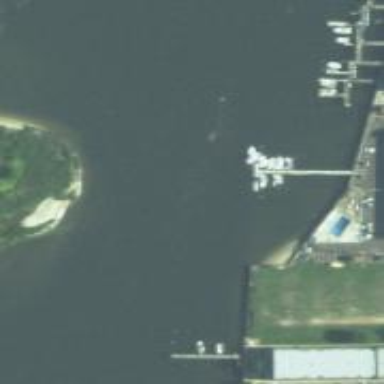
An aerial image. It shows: Man-made pier.